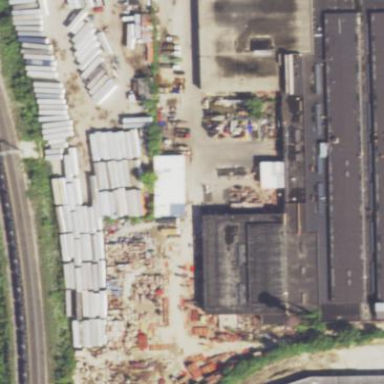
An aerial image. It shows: Historic factory.